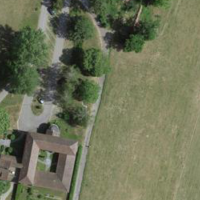
EUNIS habitat code: 52
Species observed at this site:
Leucojum vernum
Lathyrus vernus